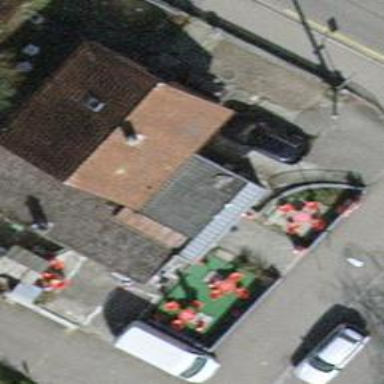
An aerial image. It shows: Kiosk shop.